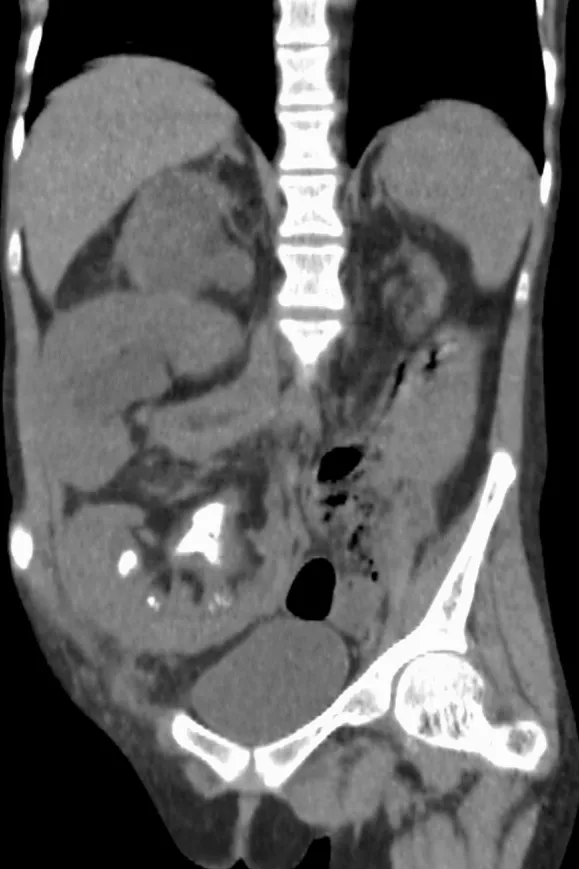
Preoperative CT scan shows incomplete staghorn calculi in right iliac fossa transplanted kidney and right native and flank transplanted kidneys dilated by ureteral stone.
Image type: radiology (ct)